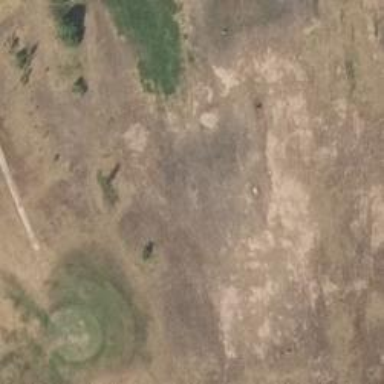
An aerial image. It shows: Lush green grass area used as driving range for golf.